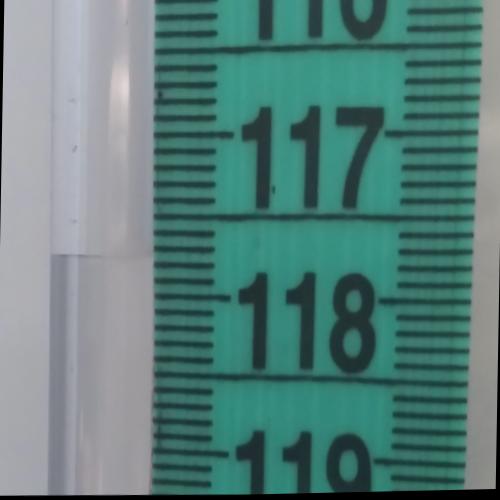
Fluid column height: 117.8 cm